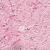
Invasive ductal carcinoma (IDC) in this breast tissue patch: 1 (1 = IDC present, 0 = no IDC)